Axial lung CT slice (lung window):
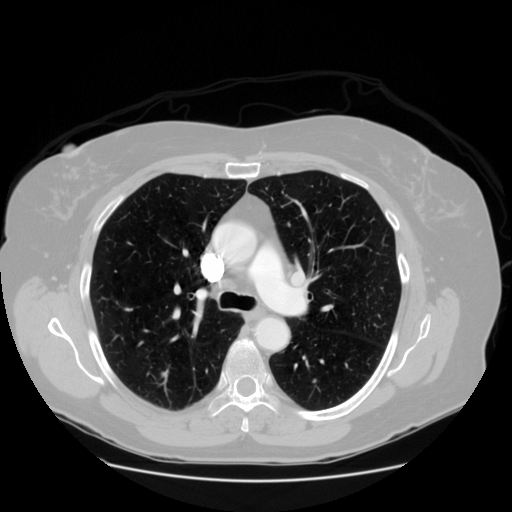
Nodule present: yes
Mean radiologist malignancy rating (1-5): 2